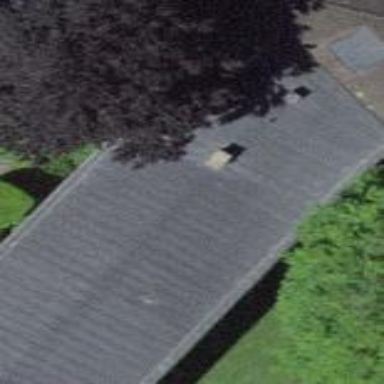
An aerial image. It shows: View of roof of building.